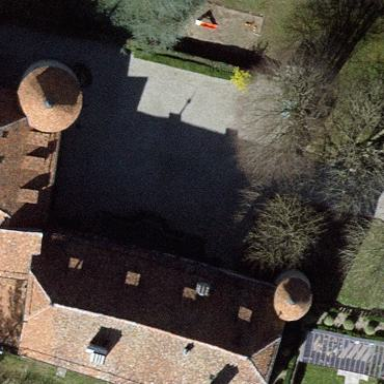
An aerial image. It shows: Historic castle building.